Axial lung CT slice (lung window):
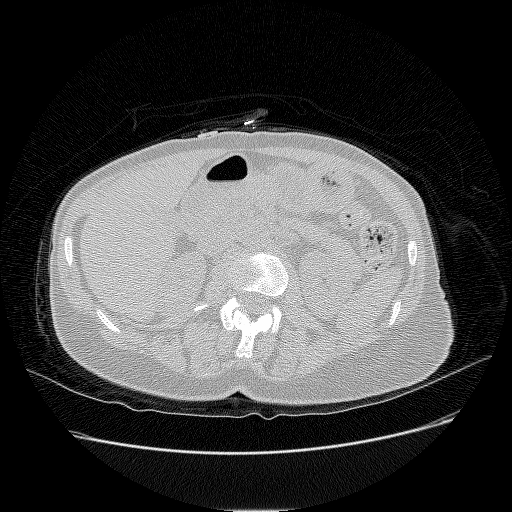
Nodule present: no